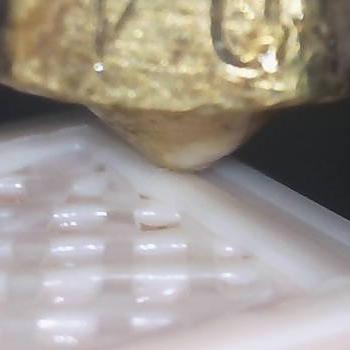
Flow rate: 300%